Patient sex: M
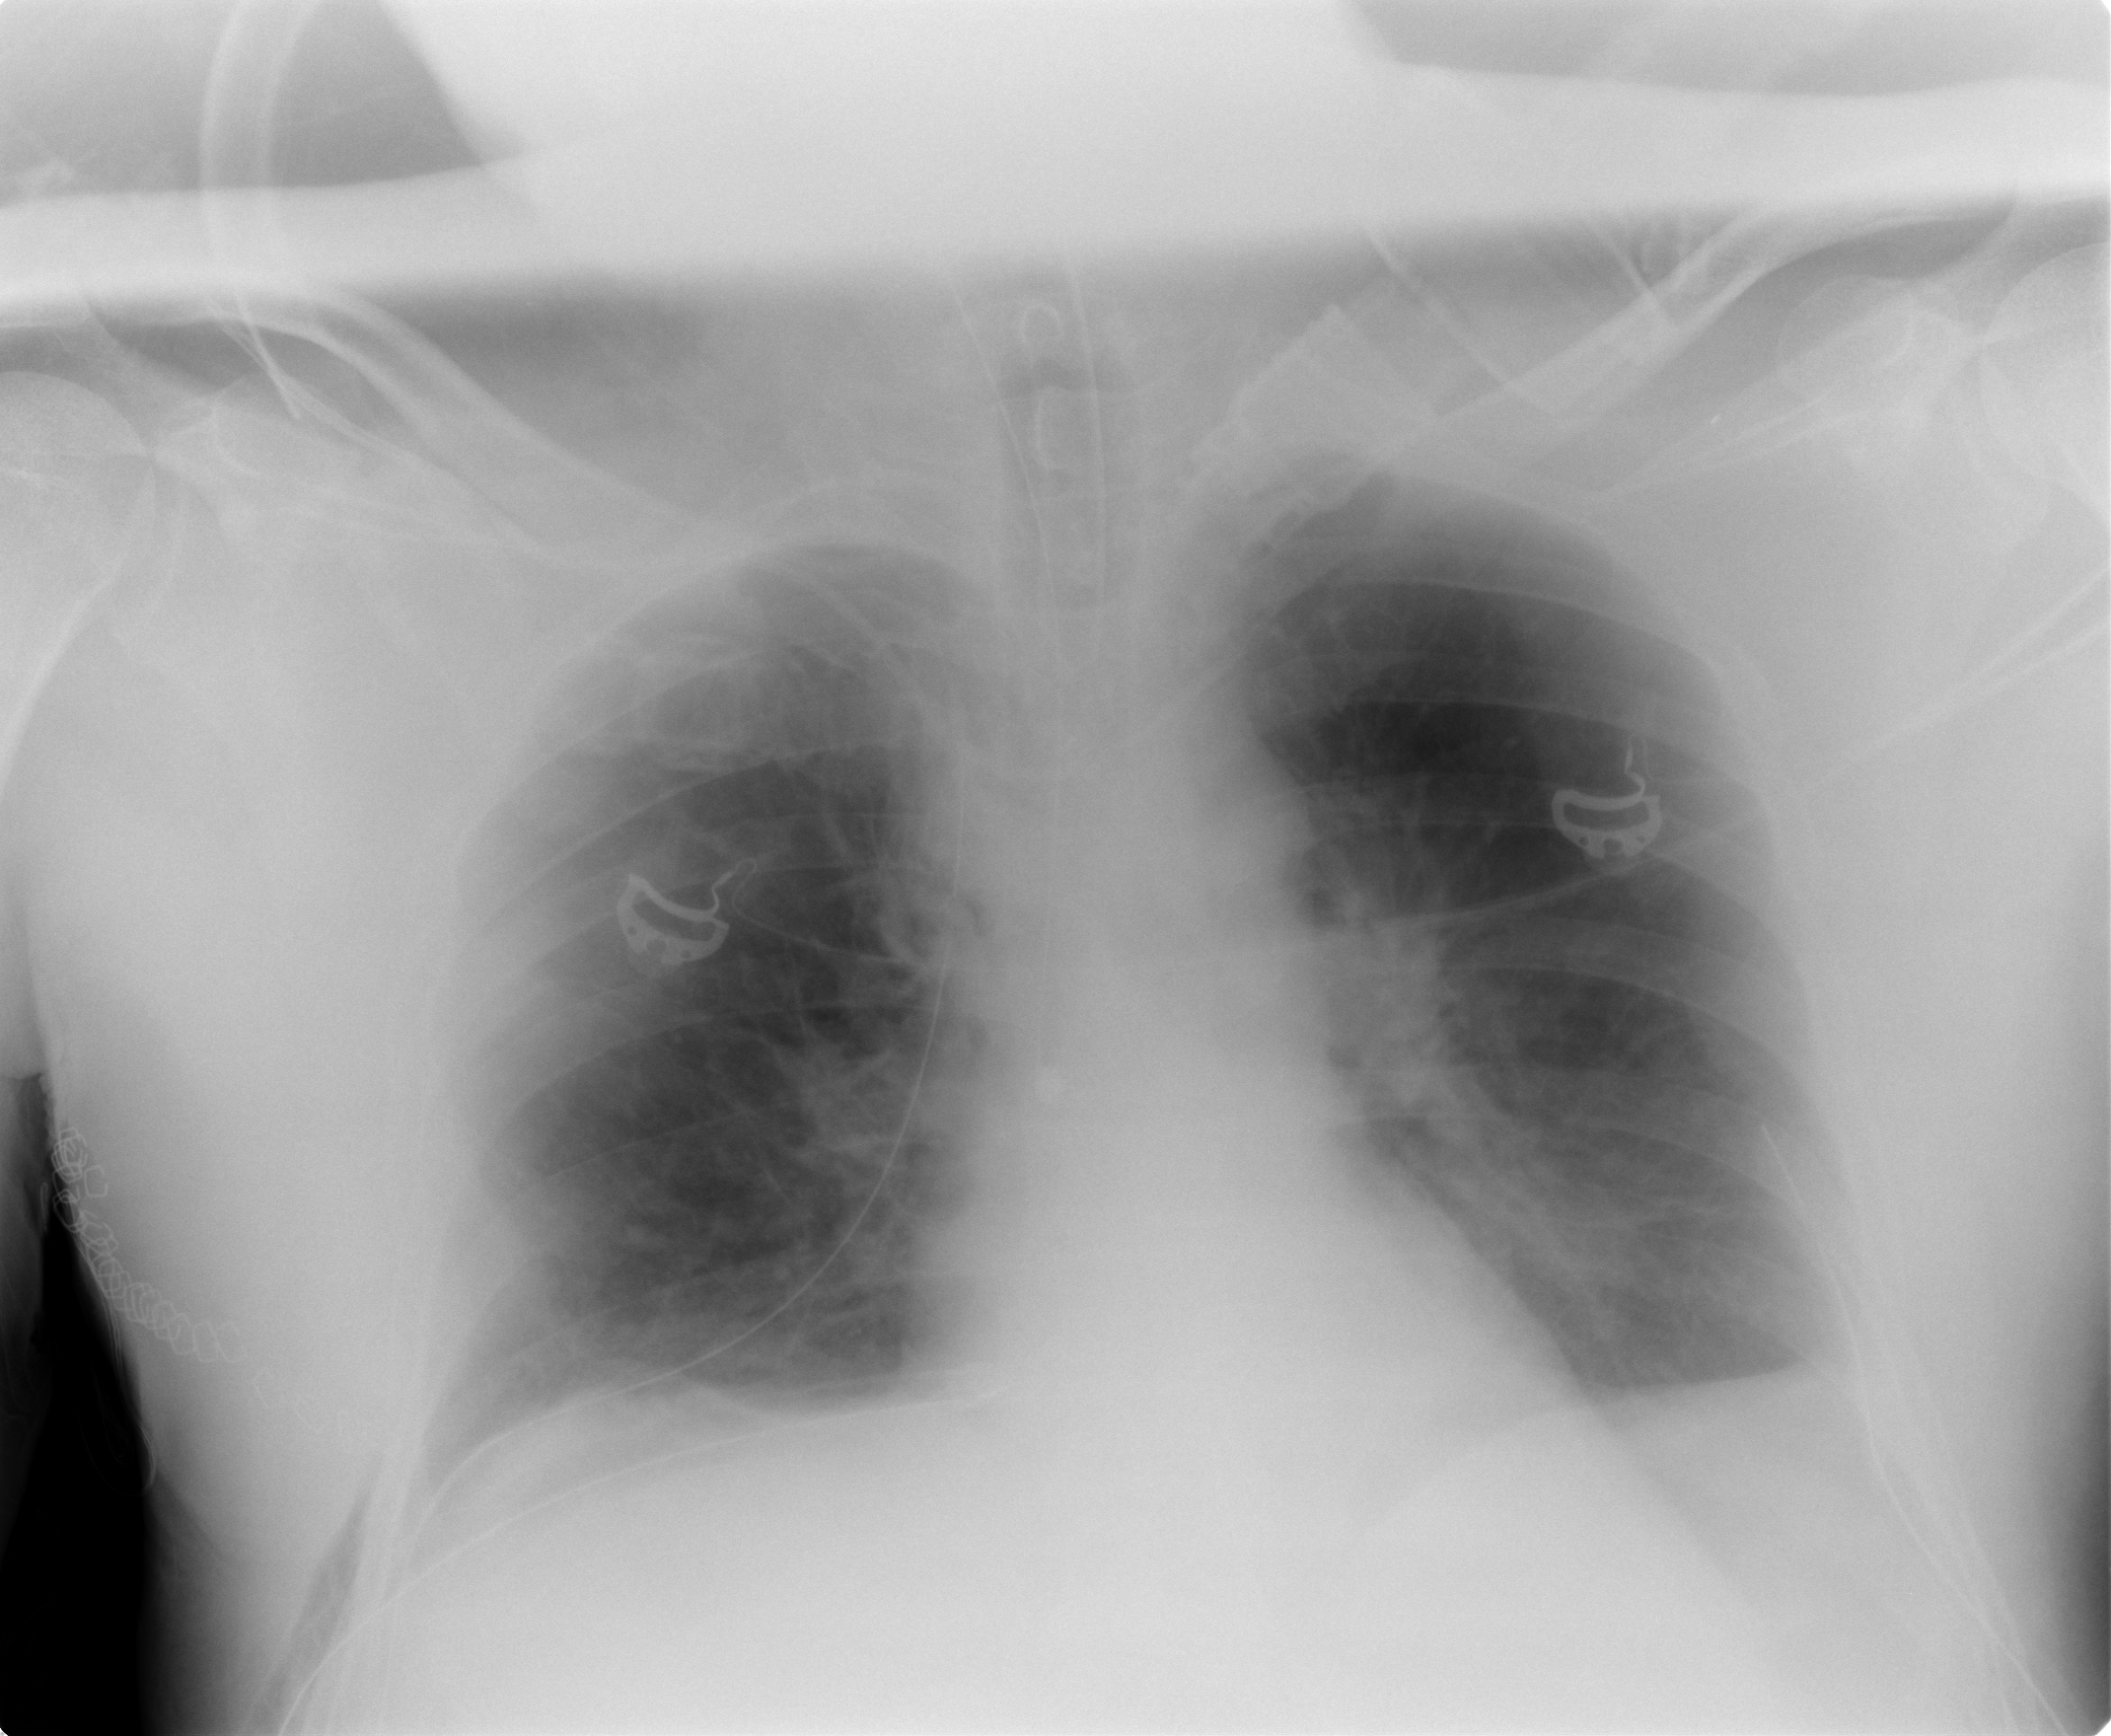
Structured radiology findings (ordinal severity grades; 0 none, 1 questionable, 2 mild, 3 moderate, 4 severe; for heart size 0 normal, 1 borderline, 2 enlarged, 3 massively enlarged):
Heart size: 0
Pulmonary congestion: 0
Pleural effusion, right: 1
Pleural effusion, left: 1
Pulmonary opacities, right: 0
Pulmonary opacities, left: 0
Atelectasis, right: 0
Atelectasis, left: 0